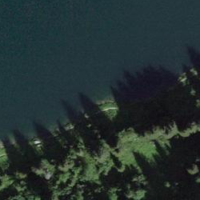
EUNIS habitat code: 45
Species observed at this site:
Bartsia alpina